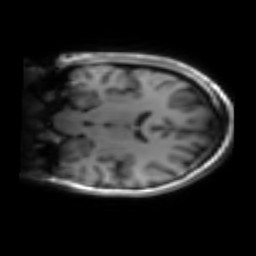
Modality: inplaneT1
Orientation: coronal
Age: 32
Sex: female
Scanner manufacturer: siemens
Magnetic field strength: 3 T
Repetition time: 1.2 s
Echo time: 0.00251 s